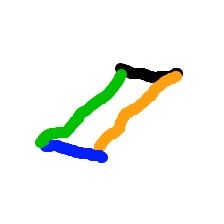
Shape: parallelogram